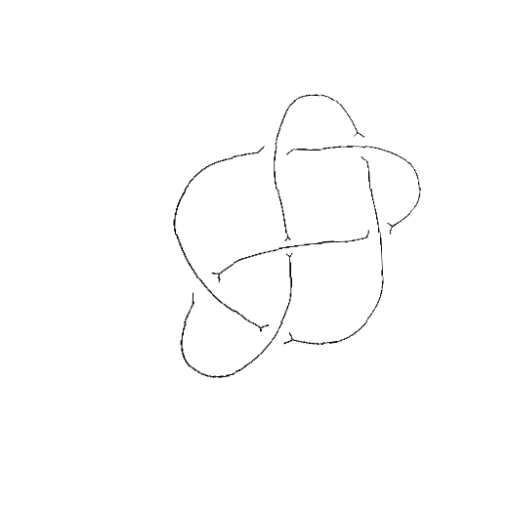
Crossing number: 6